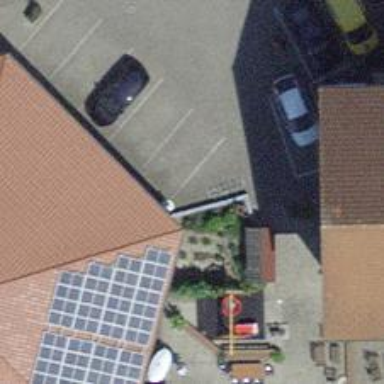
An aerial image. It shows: Charging station.